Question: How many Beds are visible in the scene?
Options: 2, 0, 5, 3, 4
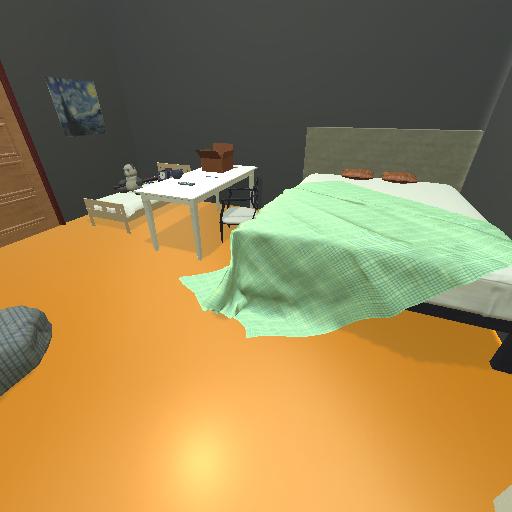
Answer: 2